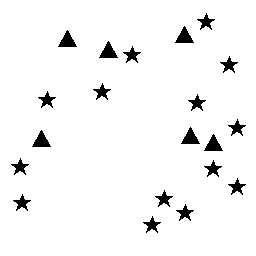
Squares: 0
Triangles: 6
Stars: 14
Total shapes: 20